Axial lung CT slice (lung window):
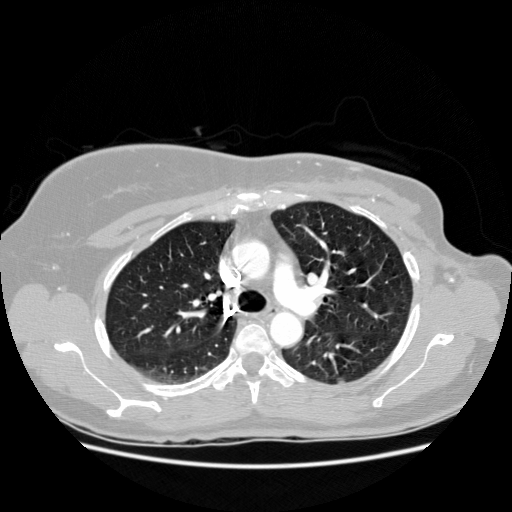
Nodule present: no